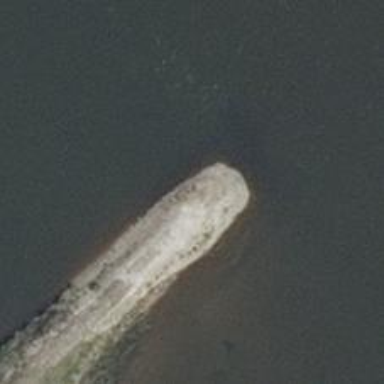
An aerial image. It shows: Breakwater structure.